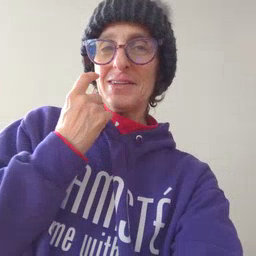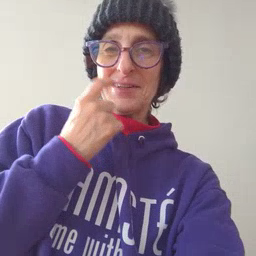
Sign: tooth